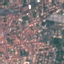
Land use / land cover: Residential